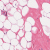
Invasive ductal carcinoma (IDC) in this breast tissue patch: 0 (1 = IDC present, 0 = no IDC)